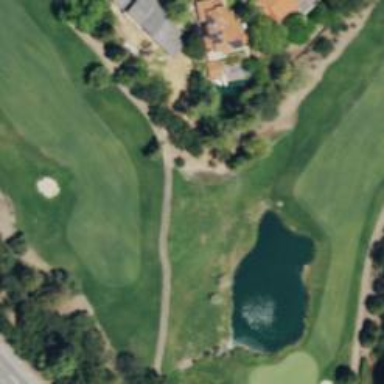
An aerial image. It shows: Golf cartpath that is also road path.